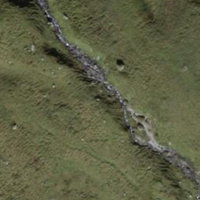
EUNIS habitat code: 23
Species observed at this site:
Silene acaulis